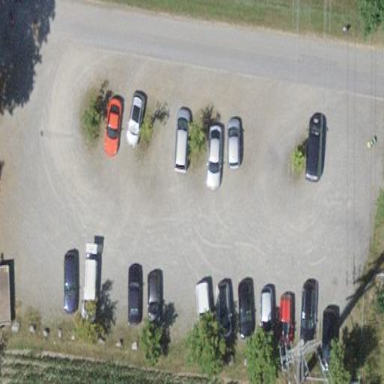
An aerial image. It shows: Parking area.